Question: Im using chosen.js v1.0 and am using it in my project with Bootstrap 3 but the styles of my select boxes are not conforming to bootstrap 3 styles at all.
Am I doing anything wrong? I simply invoked the select boxes using
'$('#select-input').chosen();' right?

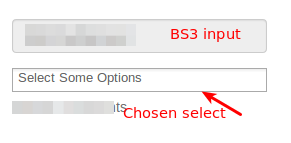
Answer: Actually, there is someone who created a Bootstrap 3.0 CSS theme for Chosen.
Some screens:

### The theme is available in this Github issue Use Gist below.
---
I've created <URL>
And also, I'll be maintaining the theme in this gist: <URL>